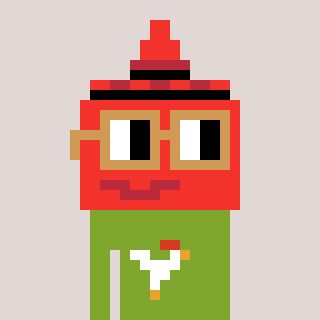
a pixel art character with square brown glasses, a ketchup-shaped head and a slimegreen-colored body on a warm background